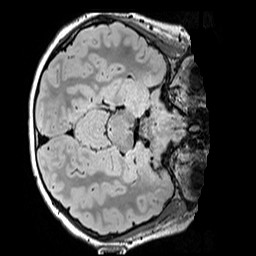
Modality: FLAIR
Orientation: axial
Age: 11
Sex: male
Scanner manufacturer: siemens
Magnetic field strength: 3 T
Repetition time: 5 s
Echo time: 0.388 s